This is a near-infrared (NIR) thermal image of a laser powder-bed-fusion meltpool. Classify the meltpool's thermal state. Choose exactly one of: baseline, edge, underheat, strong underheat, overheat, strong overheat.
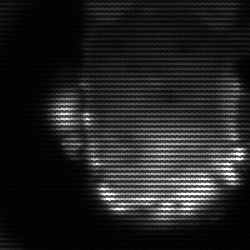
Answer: baseline